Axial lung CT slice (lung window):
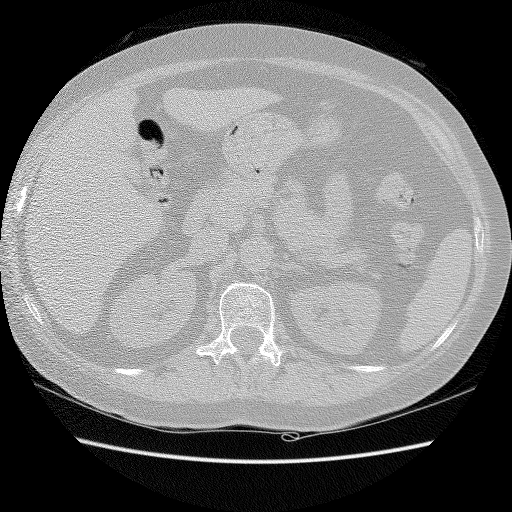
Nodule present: no